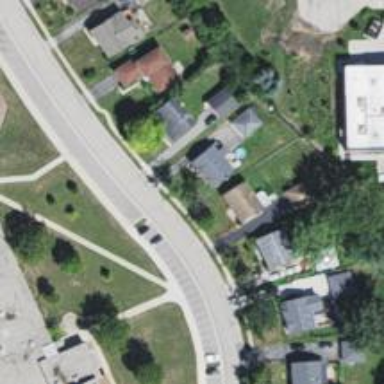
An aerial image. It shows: Residential road.